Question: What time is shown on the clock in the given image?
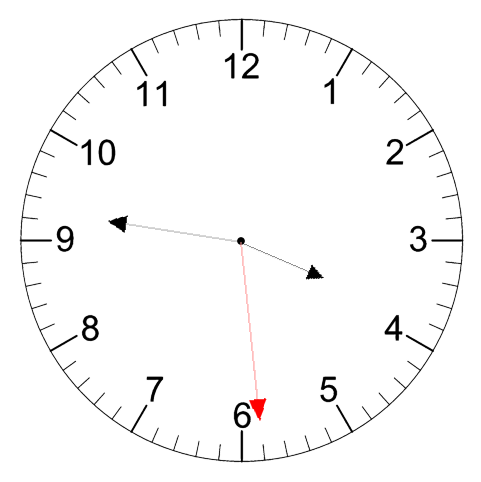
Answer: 03:46:29